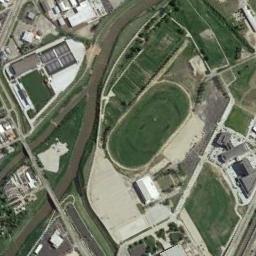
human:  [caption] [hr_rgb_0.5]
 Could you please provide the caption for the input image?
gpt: The ground track field is surrounded by some lawns and a river is next to the ground track field .

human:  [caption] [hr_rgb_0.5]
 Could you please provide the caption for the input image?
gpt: There is a track field in the lower left corner .

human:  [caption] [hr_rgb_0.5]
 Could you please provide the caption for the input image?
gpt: Track and field are surrounded by lawns, Roads and buildings .

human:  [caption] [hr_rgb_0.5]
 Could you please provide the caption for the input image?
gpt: There are lots of buildings near the ground track field .

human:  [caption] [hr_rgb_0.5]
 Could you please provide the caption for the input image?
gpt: There are some lawns beside the ground track field with a yellow track .